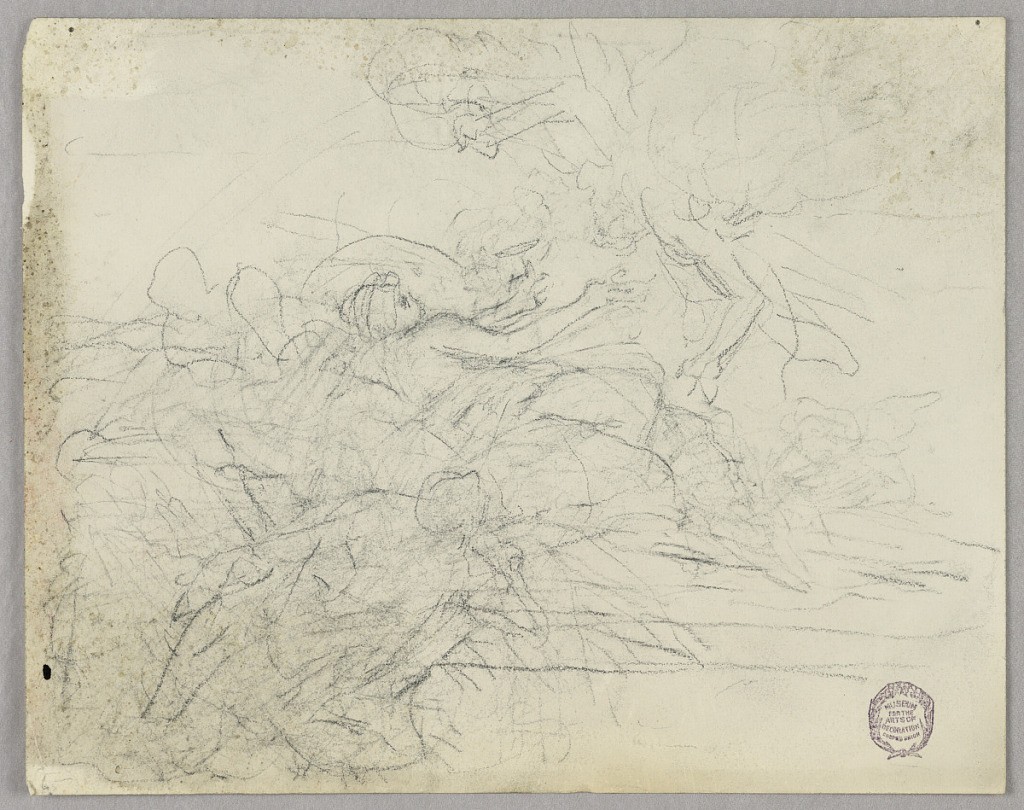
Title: Sketch of Figural Group for Ascension
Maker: Francis Augustus Lathrop, American, 1849–1909
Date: ca. 1895
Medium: Graphite on paper
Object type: Drawing
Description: Group of figures, lower left, below an angel, coming from upper right. Probably a study for a mural of the Ascension.